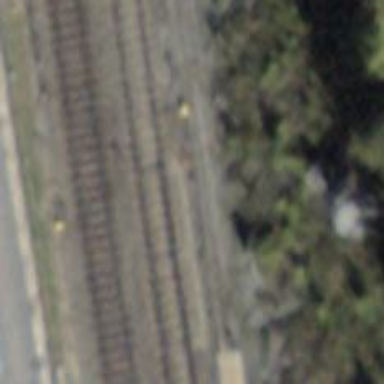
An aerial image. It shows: Railway switch.